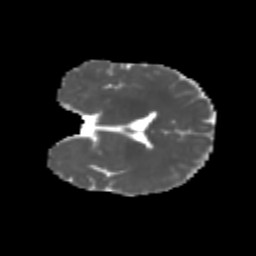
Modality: MD
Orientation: coronal
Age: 6
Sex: male
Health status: healthy